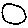
Label: circle